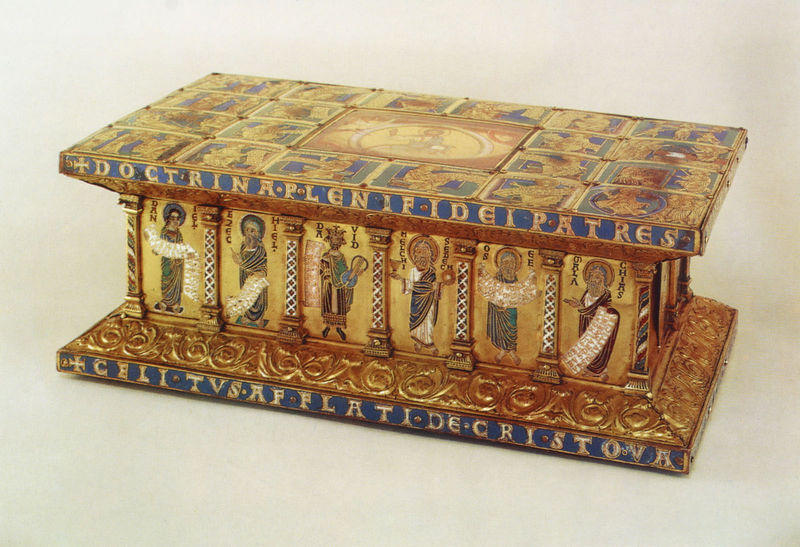
Titel: Eilbertus - Tragaltar aus dem Welfenschatz
Institution: Berlin, Staatliche Museen - Preußischer Kulturbesitz
Schlagwörter: blau, männer, schwarz, säulen, kirche, gold, relief, schrift, figuren, thron, bemalt, truhe, dose, rechteck, religion, text, heiligenschein, heilige, schatulle, email, kästchen, schnitzereien, golf, latein, schriftrollen, propheten, reliquiar, meatll